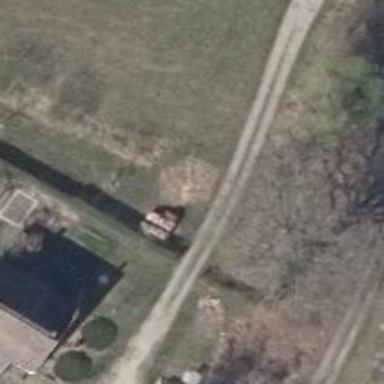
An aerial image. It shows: Driveway with gravel surface.